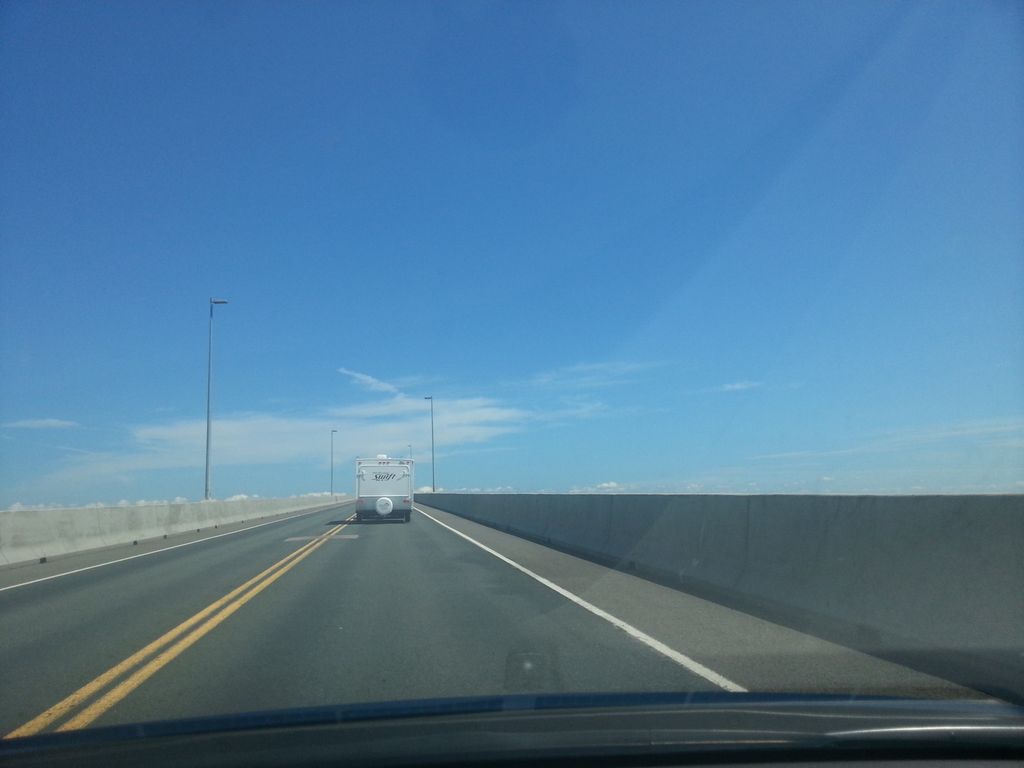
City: charlottetown